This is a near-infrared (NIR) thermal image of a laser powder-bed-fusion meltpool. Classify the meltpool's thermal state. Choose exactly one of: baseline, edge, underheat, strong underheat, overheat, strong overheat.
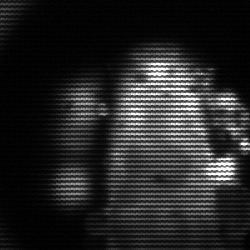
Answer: strong underheat